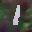
Label: 1